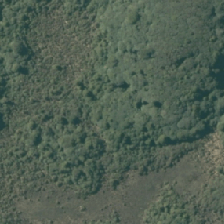
Land cover: broadleaved_indigenous_hardwood